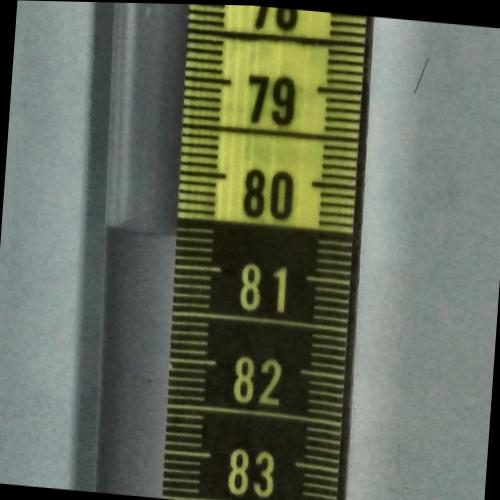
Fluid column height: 80.7 cm